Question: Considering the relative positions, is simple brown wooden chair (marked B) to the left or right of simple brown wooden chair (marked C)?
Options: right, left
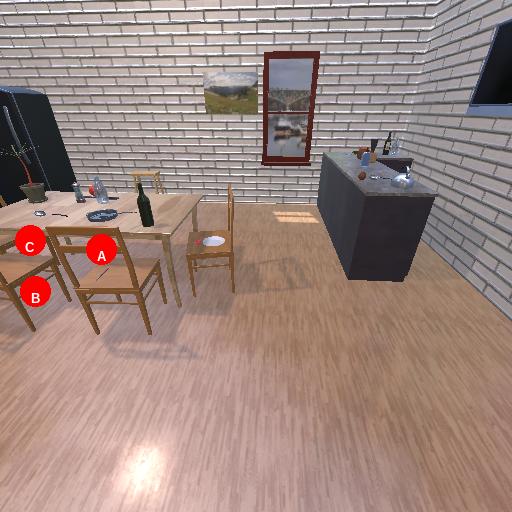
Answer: right